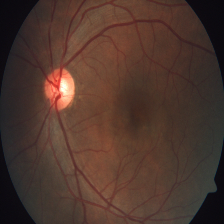
Diabetic retinopathy grade: Severe